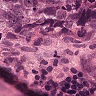
Metastatic tissue present: yes